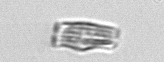
Label: Bacillariophyceae_morphotype1